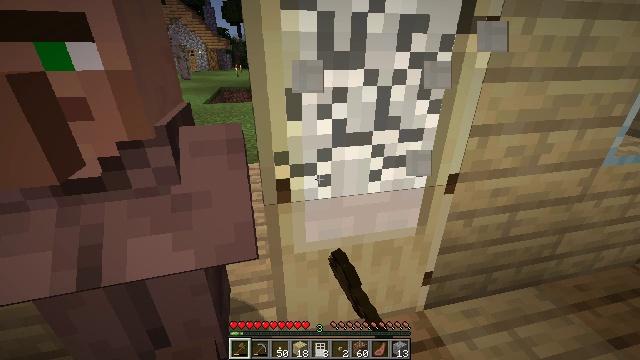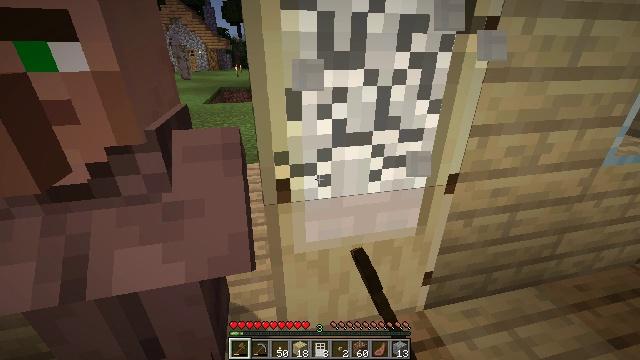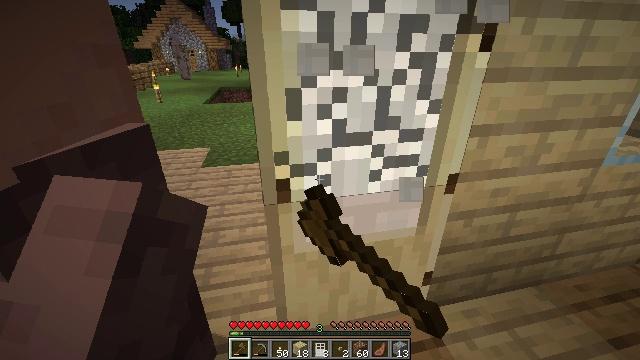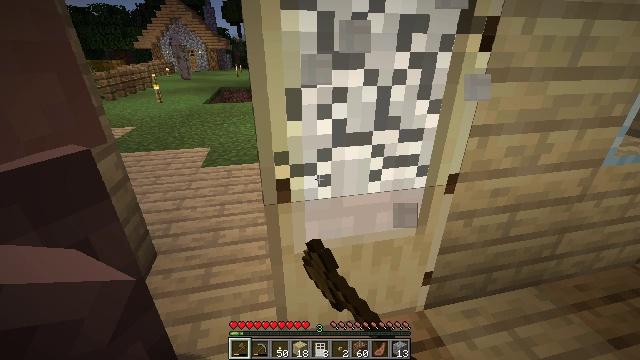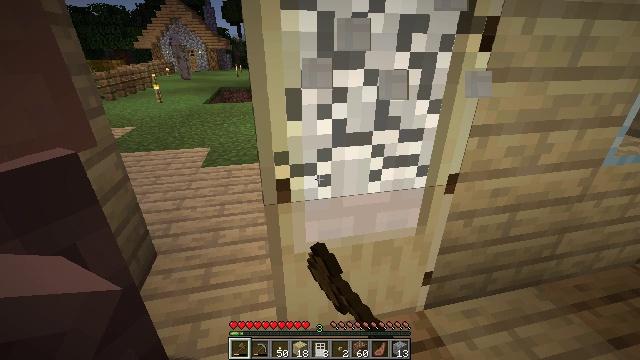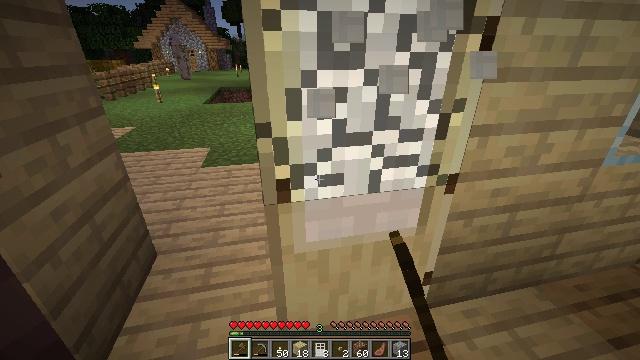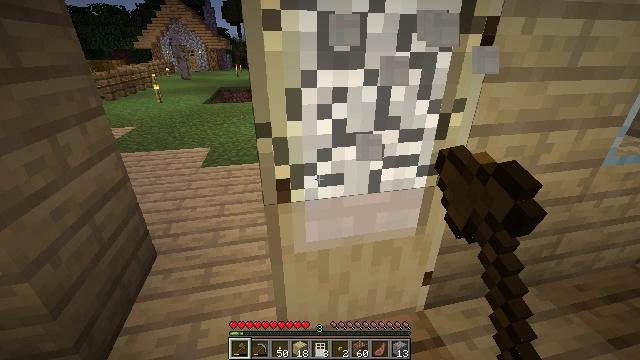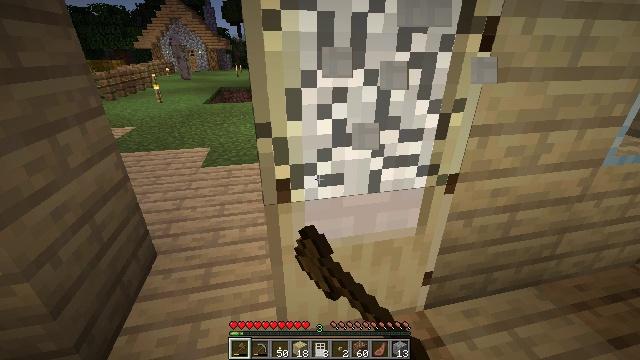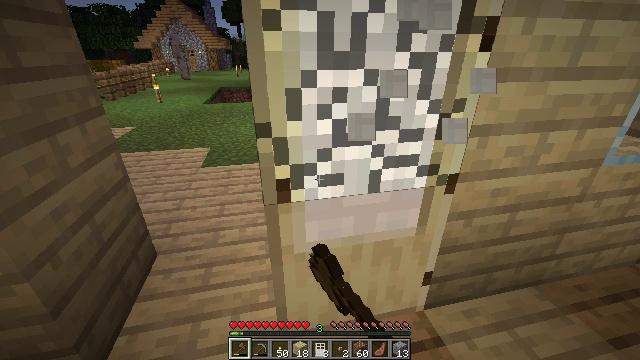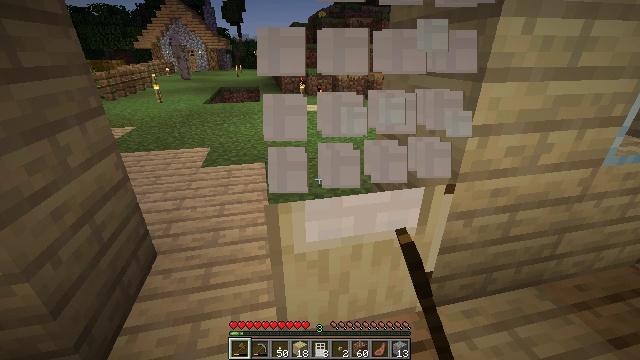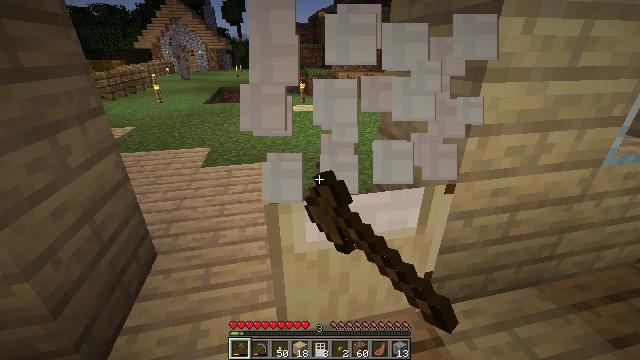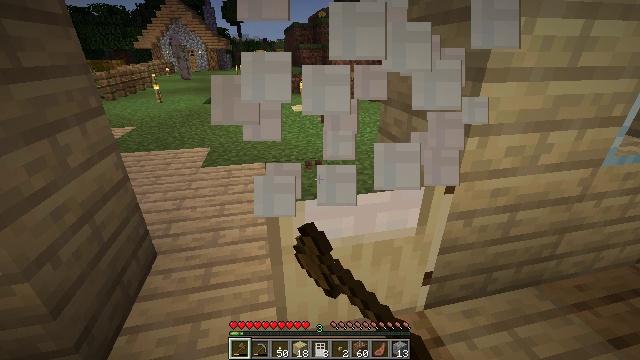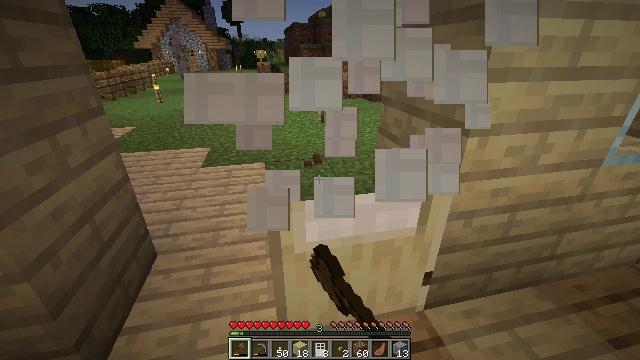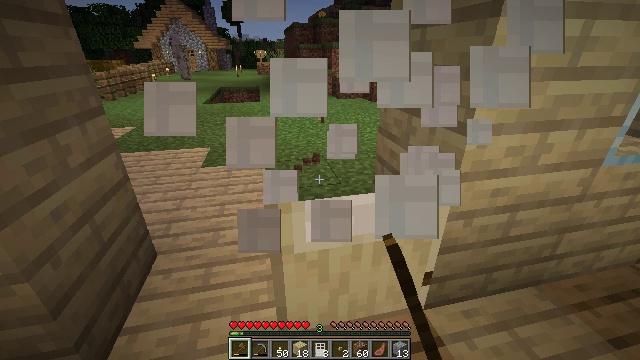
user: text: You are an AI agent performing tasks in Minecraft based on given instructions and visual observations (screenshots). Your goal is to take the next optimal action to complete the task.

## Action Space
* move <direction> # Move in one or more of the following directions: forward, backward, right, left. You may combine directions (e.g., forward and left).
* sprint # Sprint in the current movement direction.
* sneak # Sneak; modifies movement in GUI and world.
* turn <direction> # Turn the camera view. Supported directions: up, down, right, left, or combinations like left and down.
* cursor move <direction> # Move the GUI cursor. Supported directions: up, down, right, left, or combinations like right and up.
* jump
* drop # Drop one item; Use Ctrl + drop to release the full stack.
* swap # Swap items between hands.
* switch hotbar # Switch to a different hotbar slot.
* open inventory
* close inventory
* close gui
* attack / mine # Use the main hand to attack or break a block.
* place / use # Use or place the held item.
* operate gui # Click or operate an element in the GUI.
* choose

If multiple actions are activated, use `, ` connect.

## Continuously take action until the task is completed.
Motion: motion action
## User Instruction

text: Disassemble the birch door from the building.
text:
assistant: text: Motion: attack / mine
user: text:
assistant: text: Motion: attack / mine
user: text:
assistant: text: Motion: attack / mine
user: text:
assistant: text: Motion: attack / mine
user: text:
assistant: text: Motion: attack / mine
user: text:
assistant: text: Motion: attack / mine
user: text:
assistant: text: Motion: attack / mine
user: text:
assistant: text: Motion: attack / mine
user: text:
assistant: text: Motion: attack / mine
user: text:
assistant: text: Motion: attack / mine
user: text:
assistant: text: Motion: attack / mine
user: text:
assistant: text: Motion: attack / mine
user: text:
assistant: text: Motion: attack / mine
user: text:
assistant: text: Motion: attack / mine